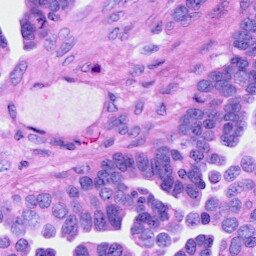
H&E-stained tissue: Ovarian